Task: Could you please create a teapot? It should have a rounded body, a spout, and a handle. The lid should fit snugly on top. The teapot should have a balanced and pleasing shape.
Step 137:
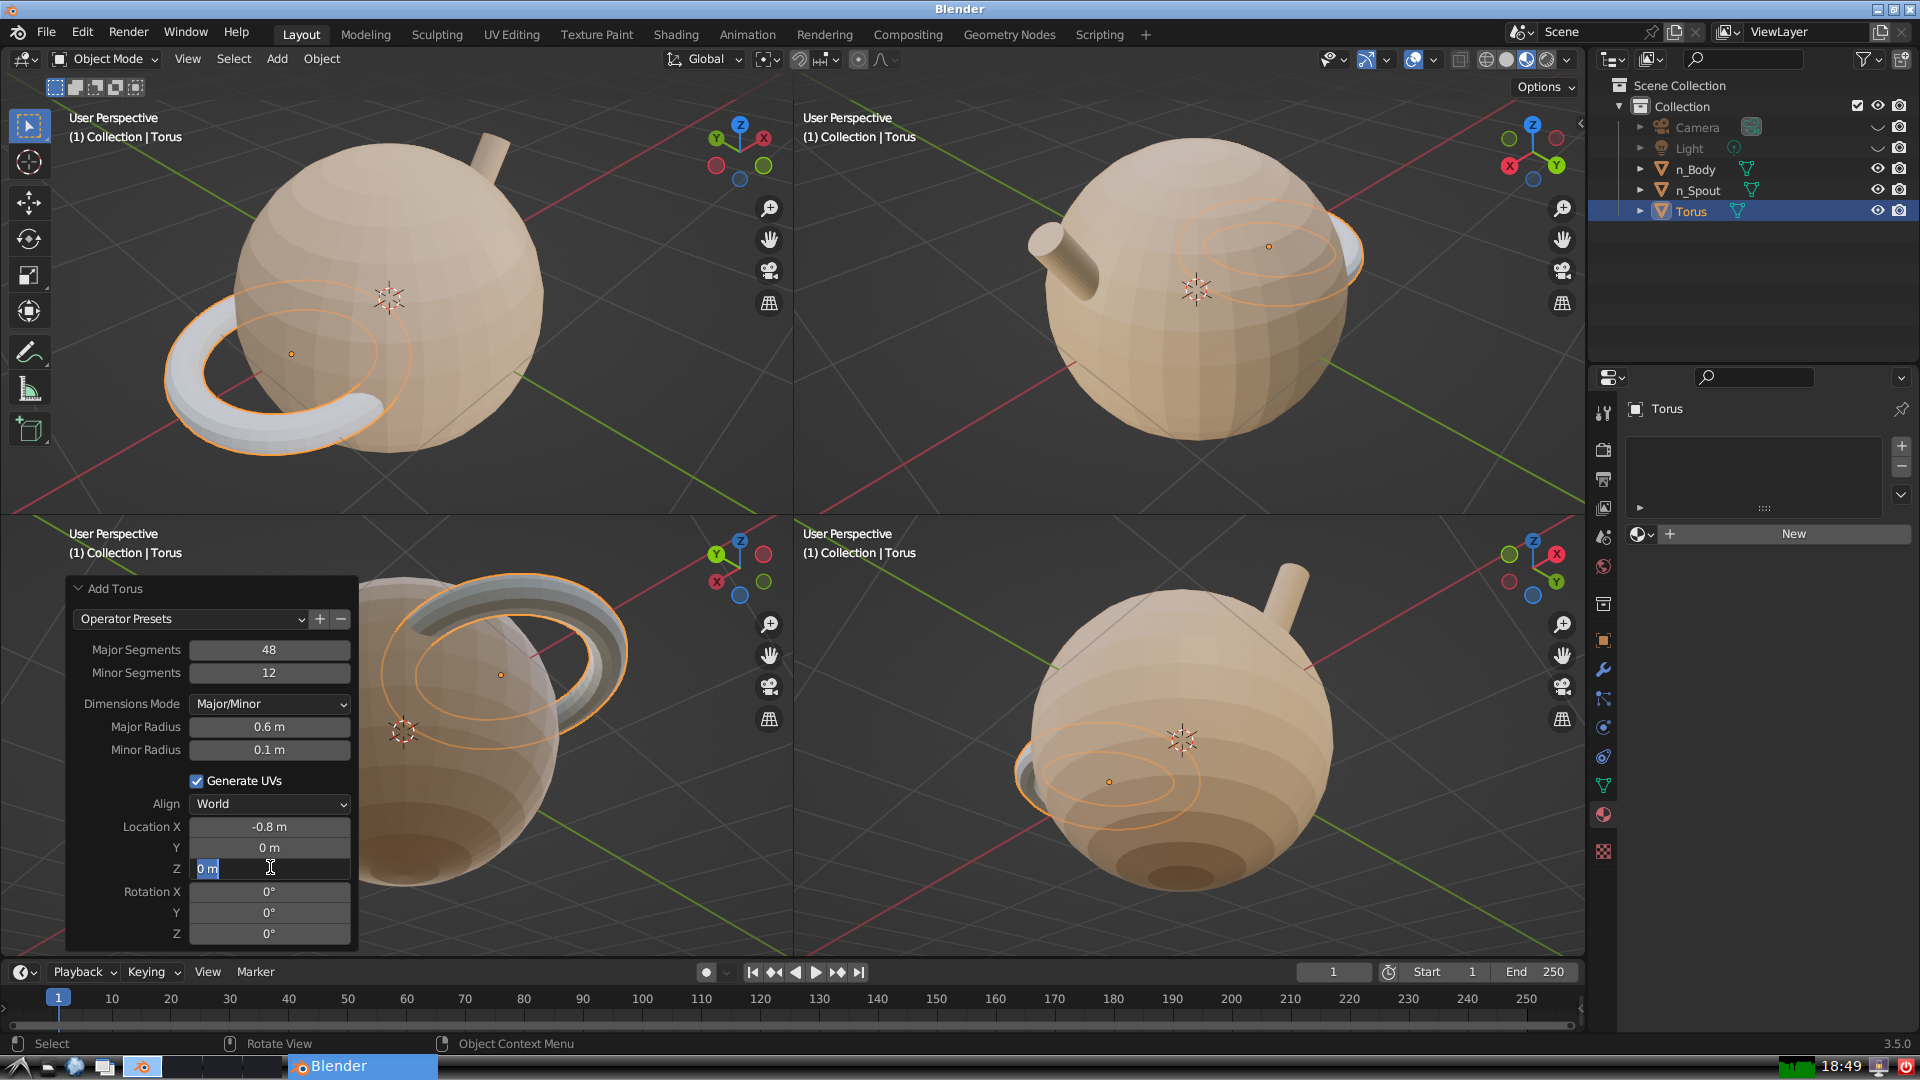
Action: input_text: 0.4